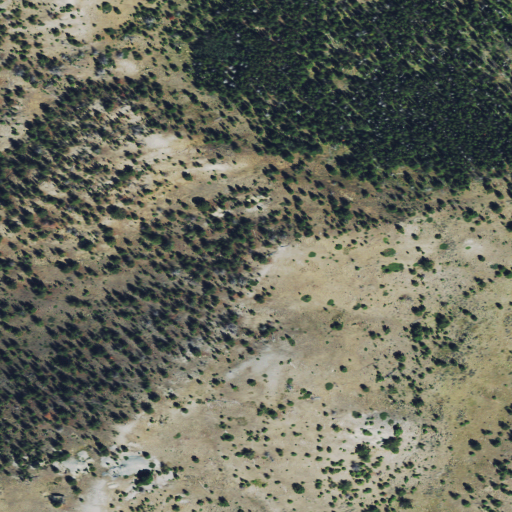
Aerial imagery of mountain in Montana named Spring Hill containing shrub, evergreen forest, and grassland